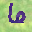
Label: 6